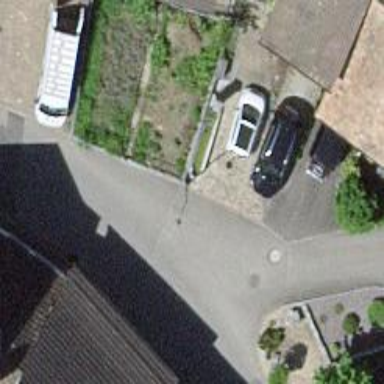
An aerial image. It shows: Asphalt service road with no sidewalk.